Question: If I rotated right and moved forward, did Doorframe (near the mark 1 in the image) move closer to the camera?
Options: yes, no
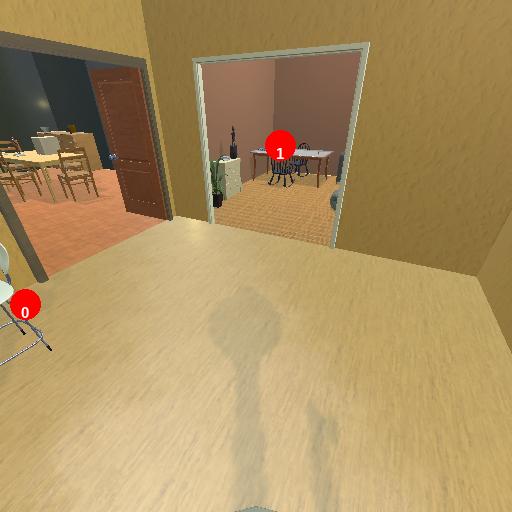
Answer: yes